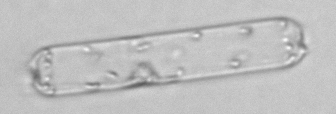
Label: Cerataulina_pelagica